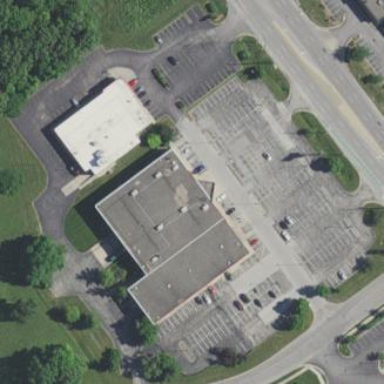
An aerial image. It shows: Commercial area.